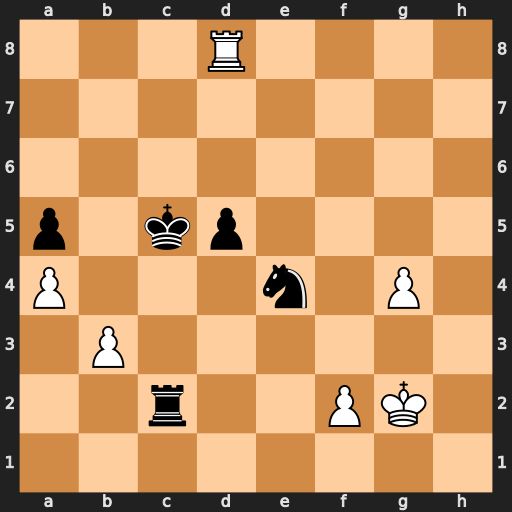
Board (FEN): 3R4/8/8/p1kp4/P3n1P1/1P6/2r2PK1/8
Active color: w
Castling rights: -
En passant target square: -
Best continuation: Rc8+ Kb4 Rxc2